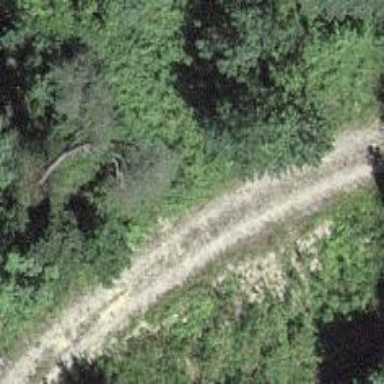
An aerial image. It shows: Gravel track with grade3 tracktype used for agricultural purposes.